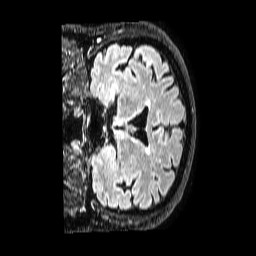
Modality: FLAIR
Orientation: coronal
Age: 61
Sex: male
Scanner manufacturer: philips
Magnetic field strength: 1.5 T
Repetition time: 4.8 s
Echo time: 0.3 s